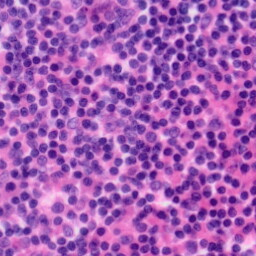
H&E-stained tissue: Tonsil